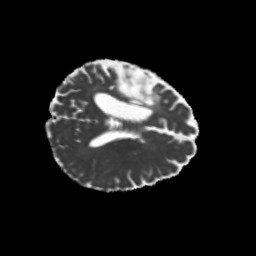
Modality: MD
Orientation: axial
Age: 56
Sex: female
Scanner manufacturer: siemens
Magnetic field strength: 3 T
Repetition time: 5.25 s
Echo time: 0.08 s